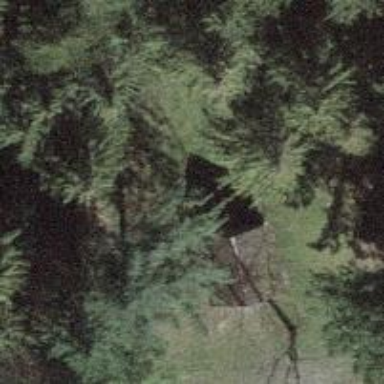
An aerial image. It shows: Shelter.